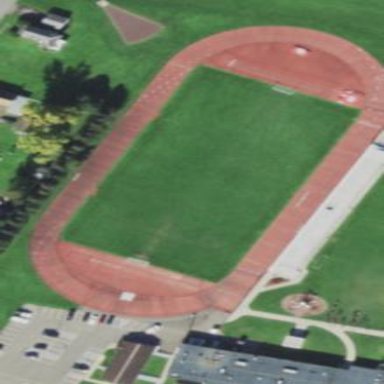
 perfect for sports and leisure activities."